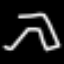
Label: pants